Question: Currently, the search box opens and closes on clicking font awesome search icon. What I also want is to close search box if the user clicks anywhere inside the body.
[
'''
<div id="searchbox">
<form action="">
<input type="text" name="q">
<button type="submit"><i class="fa fa-search"></i></button>
</form>
</div>
<i class="fa fa-search" onclick="closeSearch()"; ></i>
<script>
function closeSearch() {
var x = document.getElementById("searchbox");
if (x.style.display === "none") {
x.style.display = "block";
} else {
x.style.display = "none";
}
}
</script>
'''
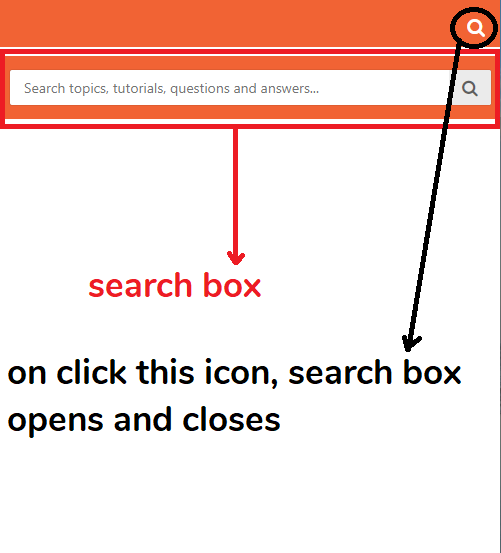
Answer: Since you have mentioned as click instead of focus, I haven't used blur event but implemented using click event.
'''
var isSearchBoxVisible = false;
var searchBox = document.getElementById("searchbox");
var skipClose;
function toggleSearchBox() {
showSearchBox(!isSearchBoxVisible);
skipCloseFn();
}
function showSearchBox(show=true){
searchBox.style.display = show ? '' : 'none';
isSearchBoxVisible = show;
}
function skipCloseFn(){
skipClose = true;
}
showSearchBox(false);
// This can be directly given in HTML as well as given for outer search icon.
searchBox.querySelector('input').addEventListener('click', skipCloseFn);
//Can be included only if necessary
searchBox.querySelector('button').addEventListener('click', function(e){
e.preventDefault();
skipCloseFn();
});
document.addEventListener('click', function(){
if(!skipClose){
showSearchBox(false);
}
skipClose = false;
});
'''
'''
<button><i class="fa fa-search" onclick="toggleSearchBox()"; >icon</i></button>
<br>
<br>
<div id="searchbox">
<form action="">
<input type="text" name="q">
<button type="submit"><i class="fa fa-search">icon</i></button>
</form>
</div>
'''